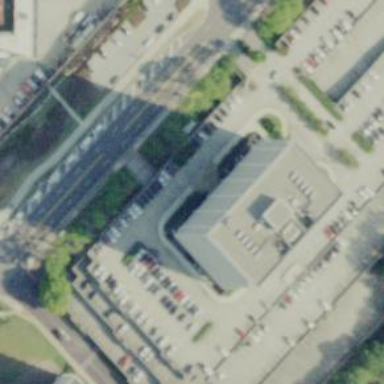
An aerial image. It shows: Service building.